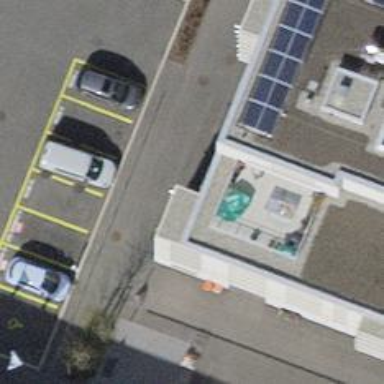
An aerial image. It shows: Convenience store with street-side parking.